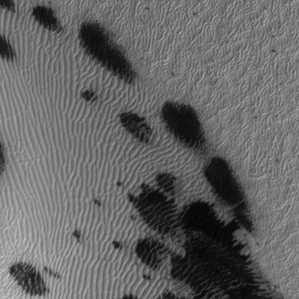
Label: frost